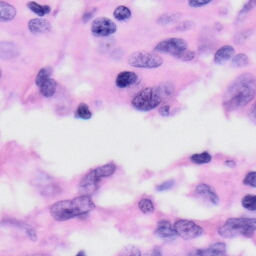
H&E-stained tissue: Skin